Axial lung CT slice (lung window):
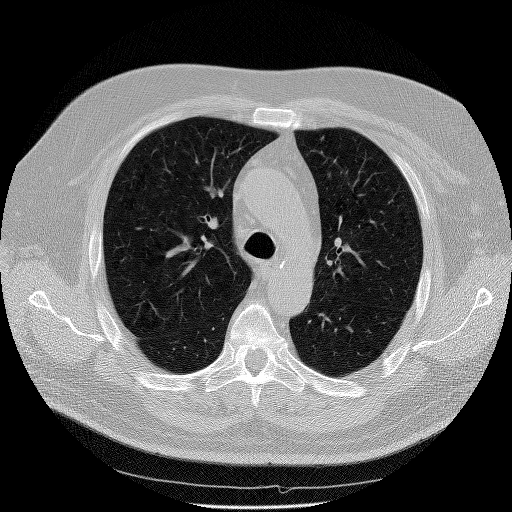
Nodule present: no